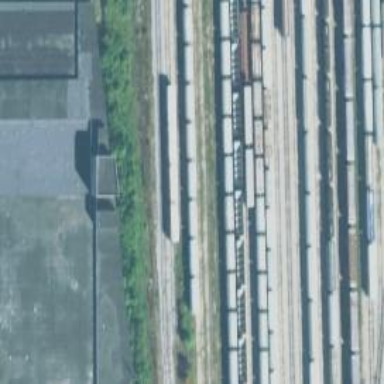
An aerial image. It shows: Abandoned railway yard.